Interaction volume radius: 5 \u00c5
Interaction volume height: 10 \u00c5
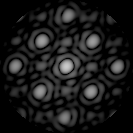
Disorder parameter: 0.09288